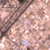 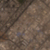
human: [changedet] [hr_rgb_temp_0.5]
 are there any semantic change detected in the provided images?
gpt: The area appears the same.